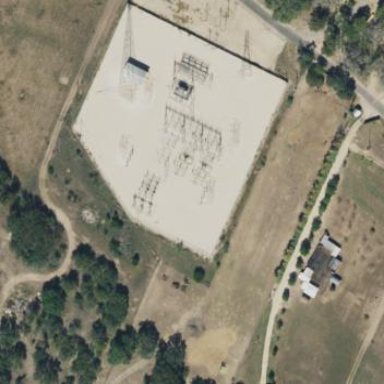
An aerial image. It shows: Outdoor power substation surrounded by fence. The substation operates at the distribution level.